Question: I am trying to plot a perfectly smooth sphere in python using matplotlib. I have been using the following code:
'''
import matplotlib.pyplot as plt
from mpl_toolkits.mplot3d import Axes3D
import numpy as np
fig = plt.figure(1)
ax = fig.add_subplot(111, projection='3d')
u = np.linspace(0, 2 * np.pi, 100)
v = np.linspace(0, np.pi, 100)
x = np.outer(np.cos(u), np.sin(v))
y = np.outer(np.sin(u), np.sin(v))
z = np.outer(np.ones(np.size(u)), np.cos(v))
ax.plot_surface(x, y, z, linewidth=0.0)
plt.show()
'''
The plot I obtained is attached below:

The figure generated consists of patches of rectangular surfaces on it. Is it possible to smoothen out the boundaries or make it indistinguishable and to make a perfectly smooth sphere?
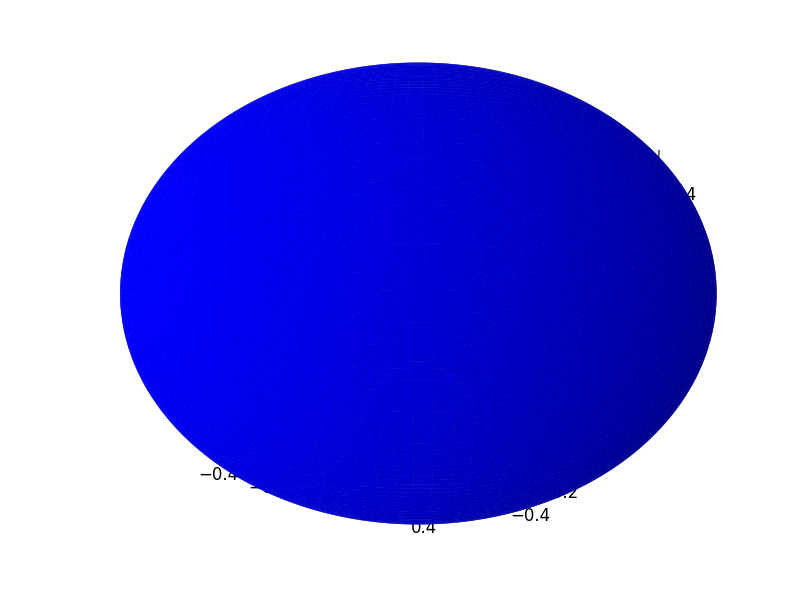
Answer: Matplotlib plots 3d surfaces by breaking them down into small sub-polygons of equal colour, as is explained in the <URL>' may not use all the data you provide. This is controlled with the 'cstride' and 'rstride' keywords. How the defaults are calculated is not quite clear to me, but below a little example that demonstrates the effect:
'''
import matplotlib.pyplot as plt
from mpl_toolkits.mplot3d import Axes3D
import numpy as np
fig,axes = plt.subplots(ncols=2,nrows=2,subplot_kw=dict(projection='3d'))
N=50
stride=2
ax = axes[0,0]
u = np.linspace(0, 2 * np.pi, N)
v = np.linspace(0, np.pi, N)
x = np.outer(np.cos(u), np.sin(v))
y = np.outer(np.sin(u), np.sin(v))
z = np.outer(np.ones(np.size(u)), np.cos(v))
ax.plot_surface(x, y, z, linewidth=0.0, cstride=stride, rstride=stride)
ax.set_title('{0}x{0} data points, stride={1}'.format(N,stride))
N=50
stride=1
ax = axes[0,1]
u = np.linspace(0, 2 * np.pi, N)
v = np.linspace(0, np.pi, N)
x = np.outer(np.cos(u), np.sin(v))
y = np.outer(np.sin(u), np.sin(v))
z = np.outer(np.ones(np.size(u)), np.cos(v))
ax.plot_surface(x, y, z, linewidth=0.0, cstride=stride, rstride=stride)
ax.set_title('{0}x{0} data points, stride={1}'.format(N,stride))
N=200
stride=2
ax = axes[1,0]
u = np.linspace(0, 2 * np.pi, N)
v = np.linspace(0, np.pi, N)
x = np.outer(np.cos(u), np.sin(v))
y = np.outer(np.sin(u), np.sin(v))
z = np.outer(np.ones(np.size(u)), np.cos(v))
ax.plot_surface(x, y, z, linewidth=0.0, cstride=stride, rstride=stride)
ax.set_title('{0}x{0} data points, stride={1}'.format(N,stride))
N=200
stride=1
ax = axes[1,1]
u = np.linspace(0, 2 * np.pi, N)
v = np.linspace(0, np.pi, N)
x = np.outer(np.cos(u), np.sin(v))
y = np.outer(np.sin(u), np.sin(v))
z = np.outer(np.ones(np.size(u)), np.cos(v))
ax.plot_surface(x, y, z, linewidth=0.0, cstride=stride, rstride=stride)
ax.set_title('{0}x{0} data points, stride={1}'.format(N,stride))
plt.show()
'''
The resulting figure looks like this:
<URL>
As you can see, the outcome of the plot is sensitive to both the density of your data and the 'stride' keywords. Be careful though with the amount of data you provide -- 'plot_surface()' can take up a considerable amount of time to provide a result. Hope this helps.